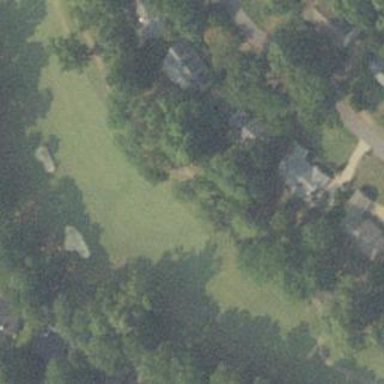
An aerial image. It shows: Rough grassy area used for golf.